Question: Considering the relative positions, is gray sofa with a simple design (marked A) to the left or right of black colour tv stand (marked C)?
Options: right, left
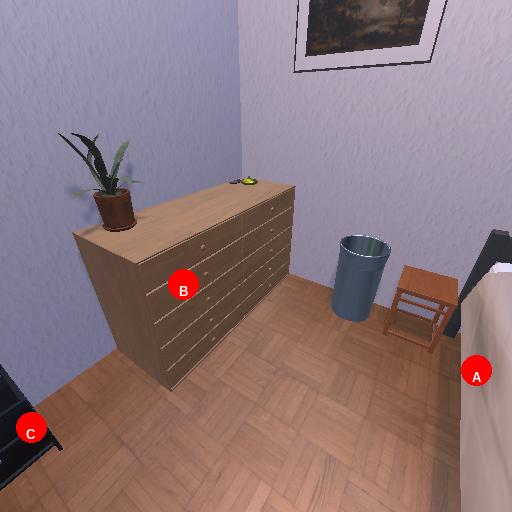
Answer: right